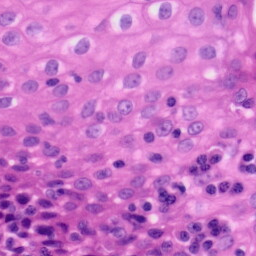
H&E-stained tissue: Tonsil